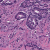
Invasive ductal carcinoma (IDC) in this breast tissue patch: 1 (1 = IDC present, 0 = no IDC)